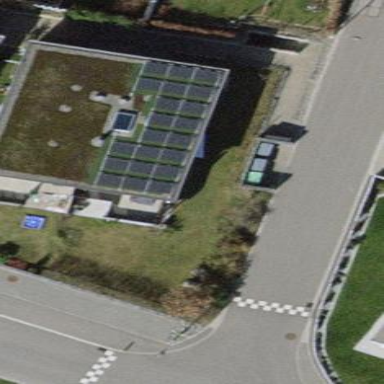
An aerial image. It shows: Building with flat roof.